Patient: sex F, age 76
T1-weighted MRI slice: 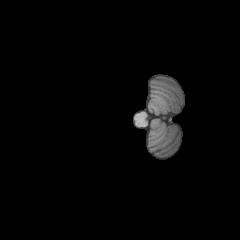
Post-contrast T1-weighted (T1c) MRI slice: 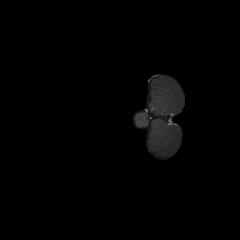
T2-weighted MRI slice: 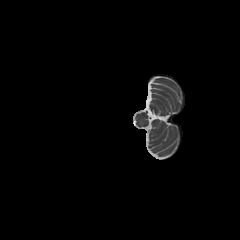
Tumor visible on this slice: no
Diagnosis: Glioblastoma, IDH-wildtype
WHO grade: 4